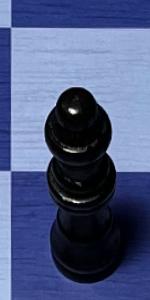
Label: Queen_Black